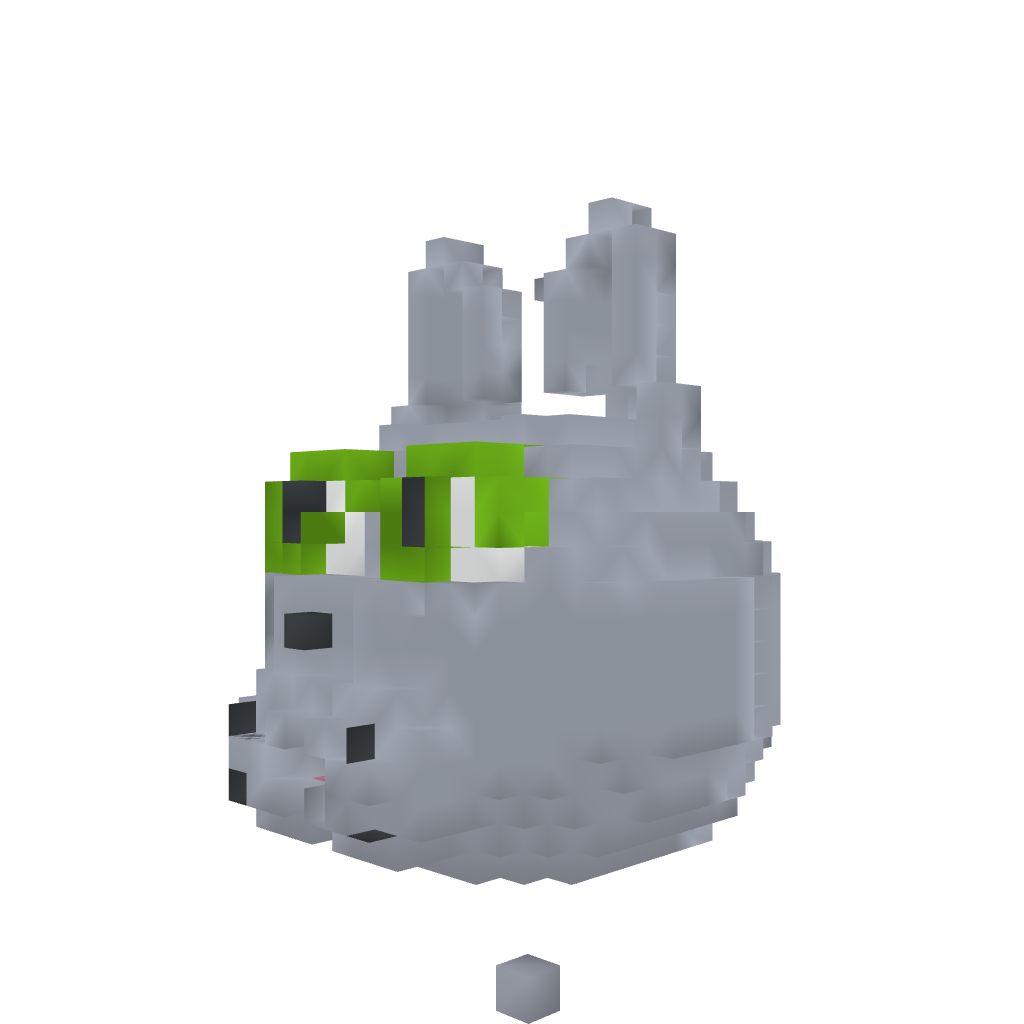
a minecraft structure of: Cat Head - By Cybersneeze